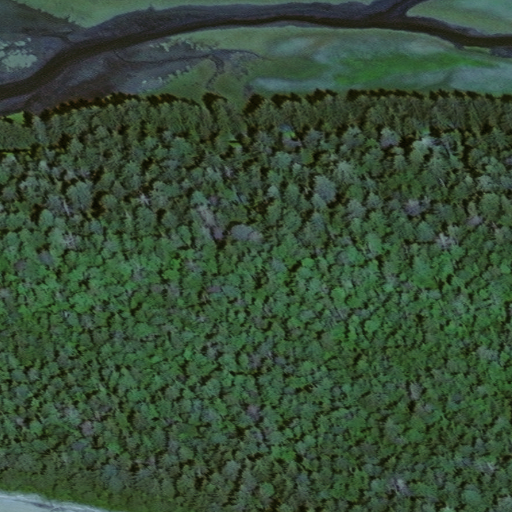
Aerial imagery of cape in Alaska named Point Agassiz containing only unknown